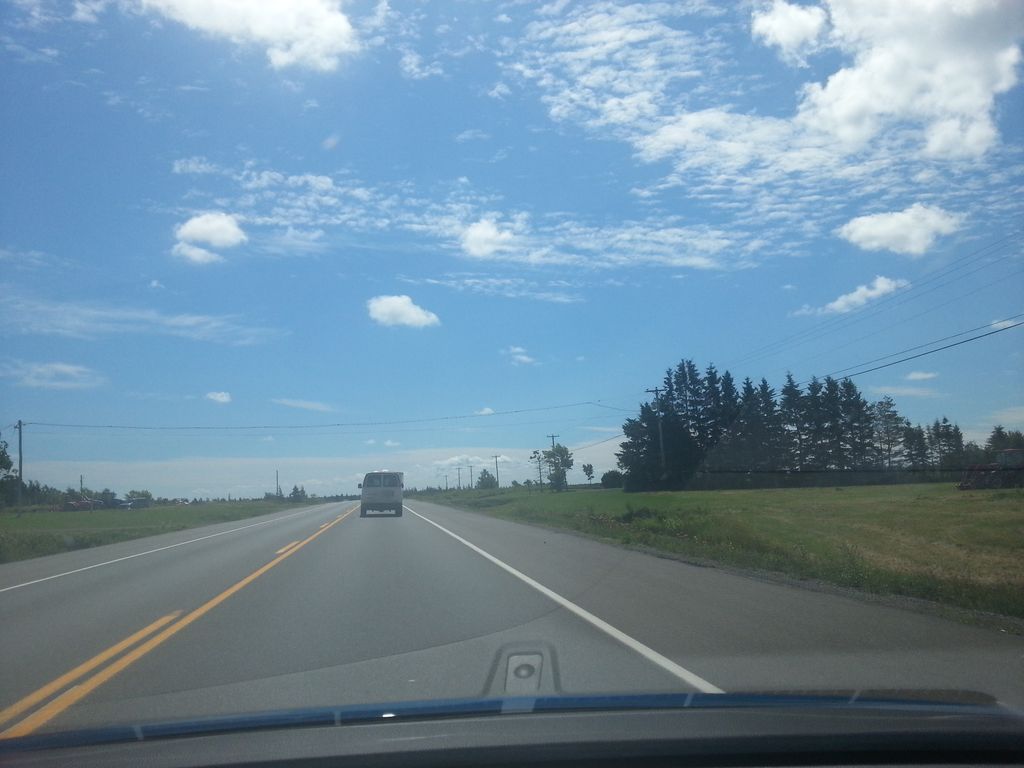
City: charlottetown